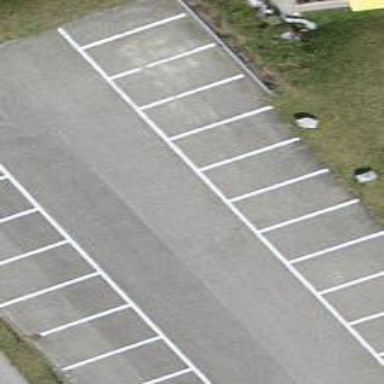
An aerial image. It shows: Parking area with surface.